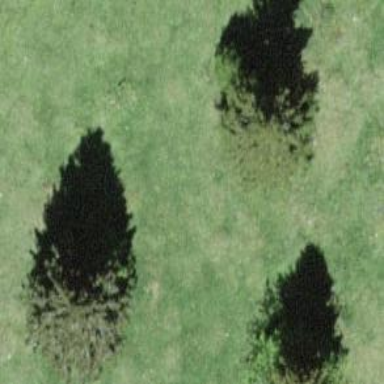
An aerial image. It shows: Needle-leaved tree in nature.